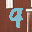
Label: 9